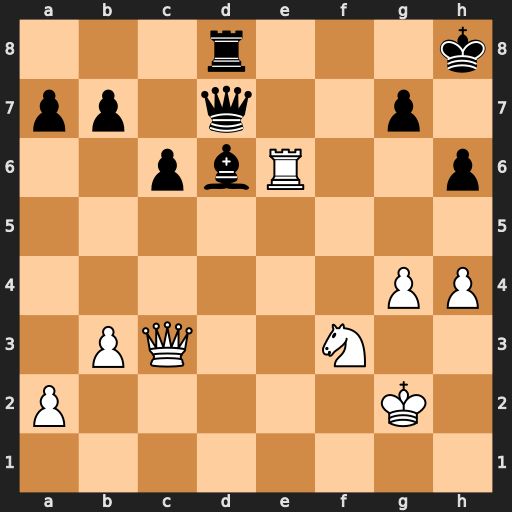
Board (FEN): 3r3k/pp1q2p1/2pbR2p/8/6PP/1PQ2N2/P5K1/8
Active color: w
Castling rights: -
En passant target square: -
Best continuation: Rxh6+ Kg8 Qc4+